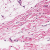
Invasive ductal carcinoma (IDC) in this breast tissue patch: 0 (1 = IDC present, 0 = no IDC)